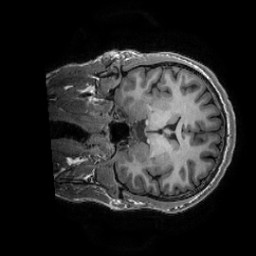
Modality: T1w
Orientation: coronal
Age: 26
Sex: male
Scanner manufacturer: ge
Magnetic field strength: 3 T
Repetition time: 0.0073 s
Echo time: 0.003 s